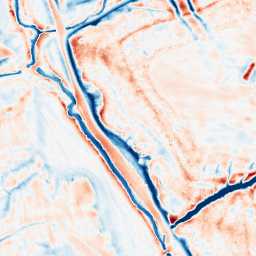
Category: edge_preserving
Decomposition family: bilateral
Decomposition parameters: d: 21
sigma_color: 25
sigma_space: 150
Upsampling method: quadratic
Upsampling parameters: scale: 8
Upsampling scale: 8